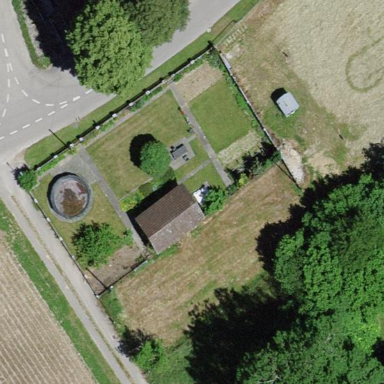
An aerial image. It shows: Farmyard area.